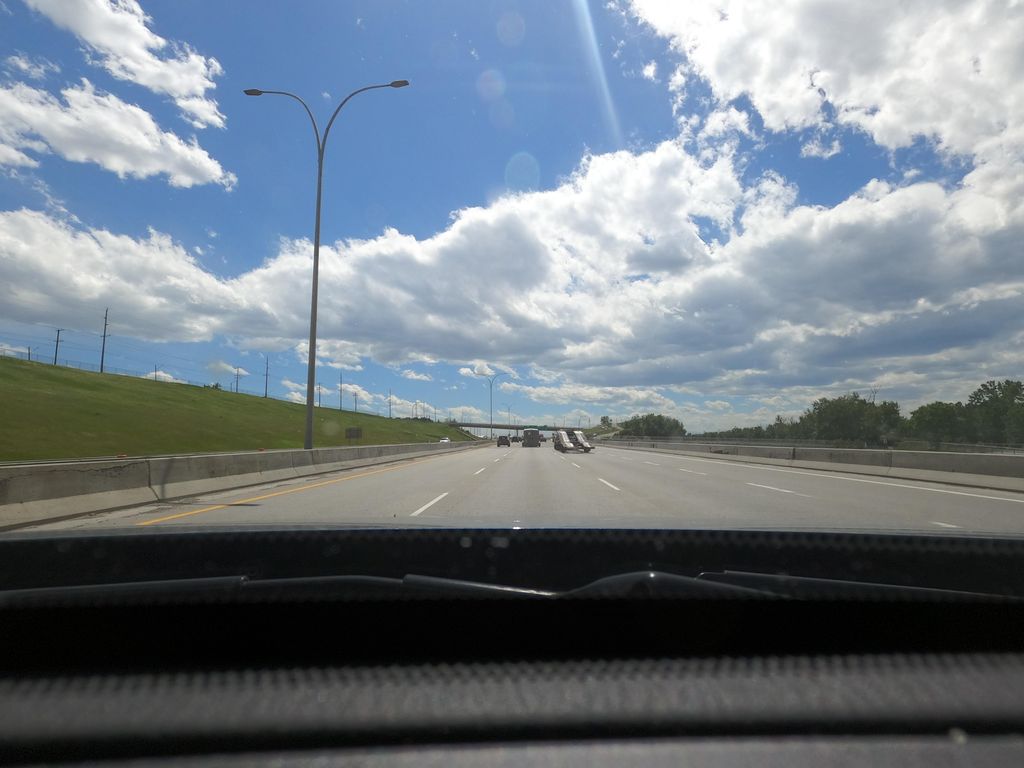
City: calgary